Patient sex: F
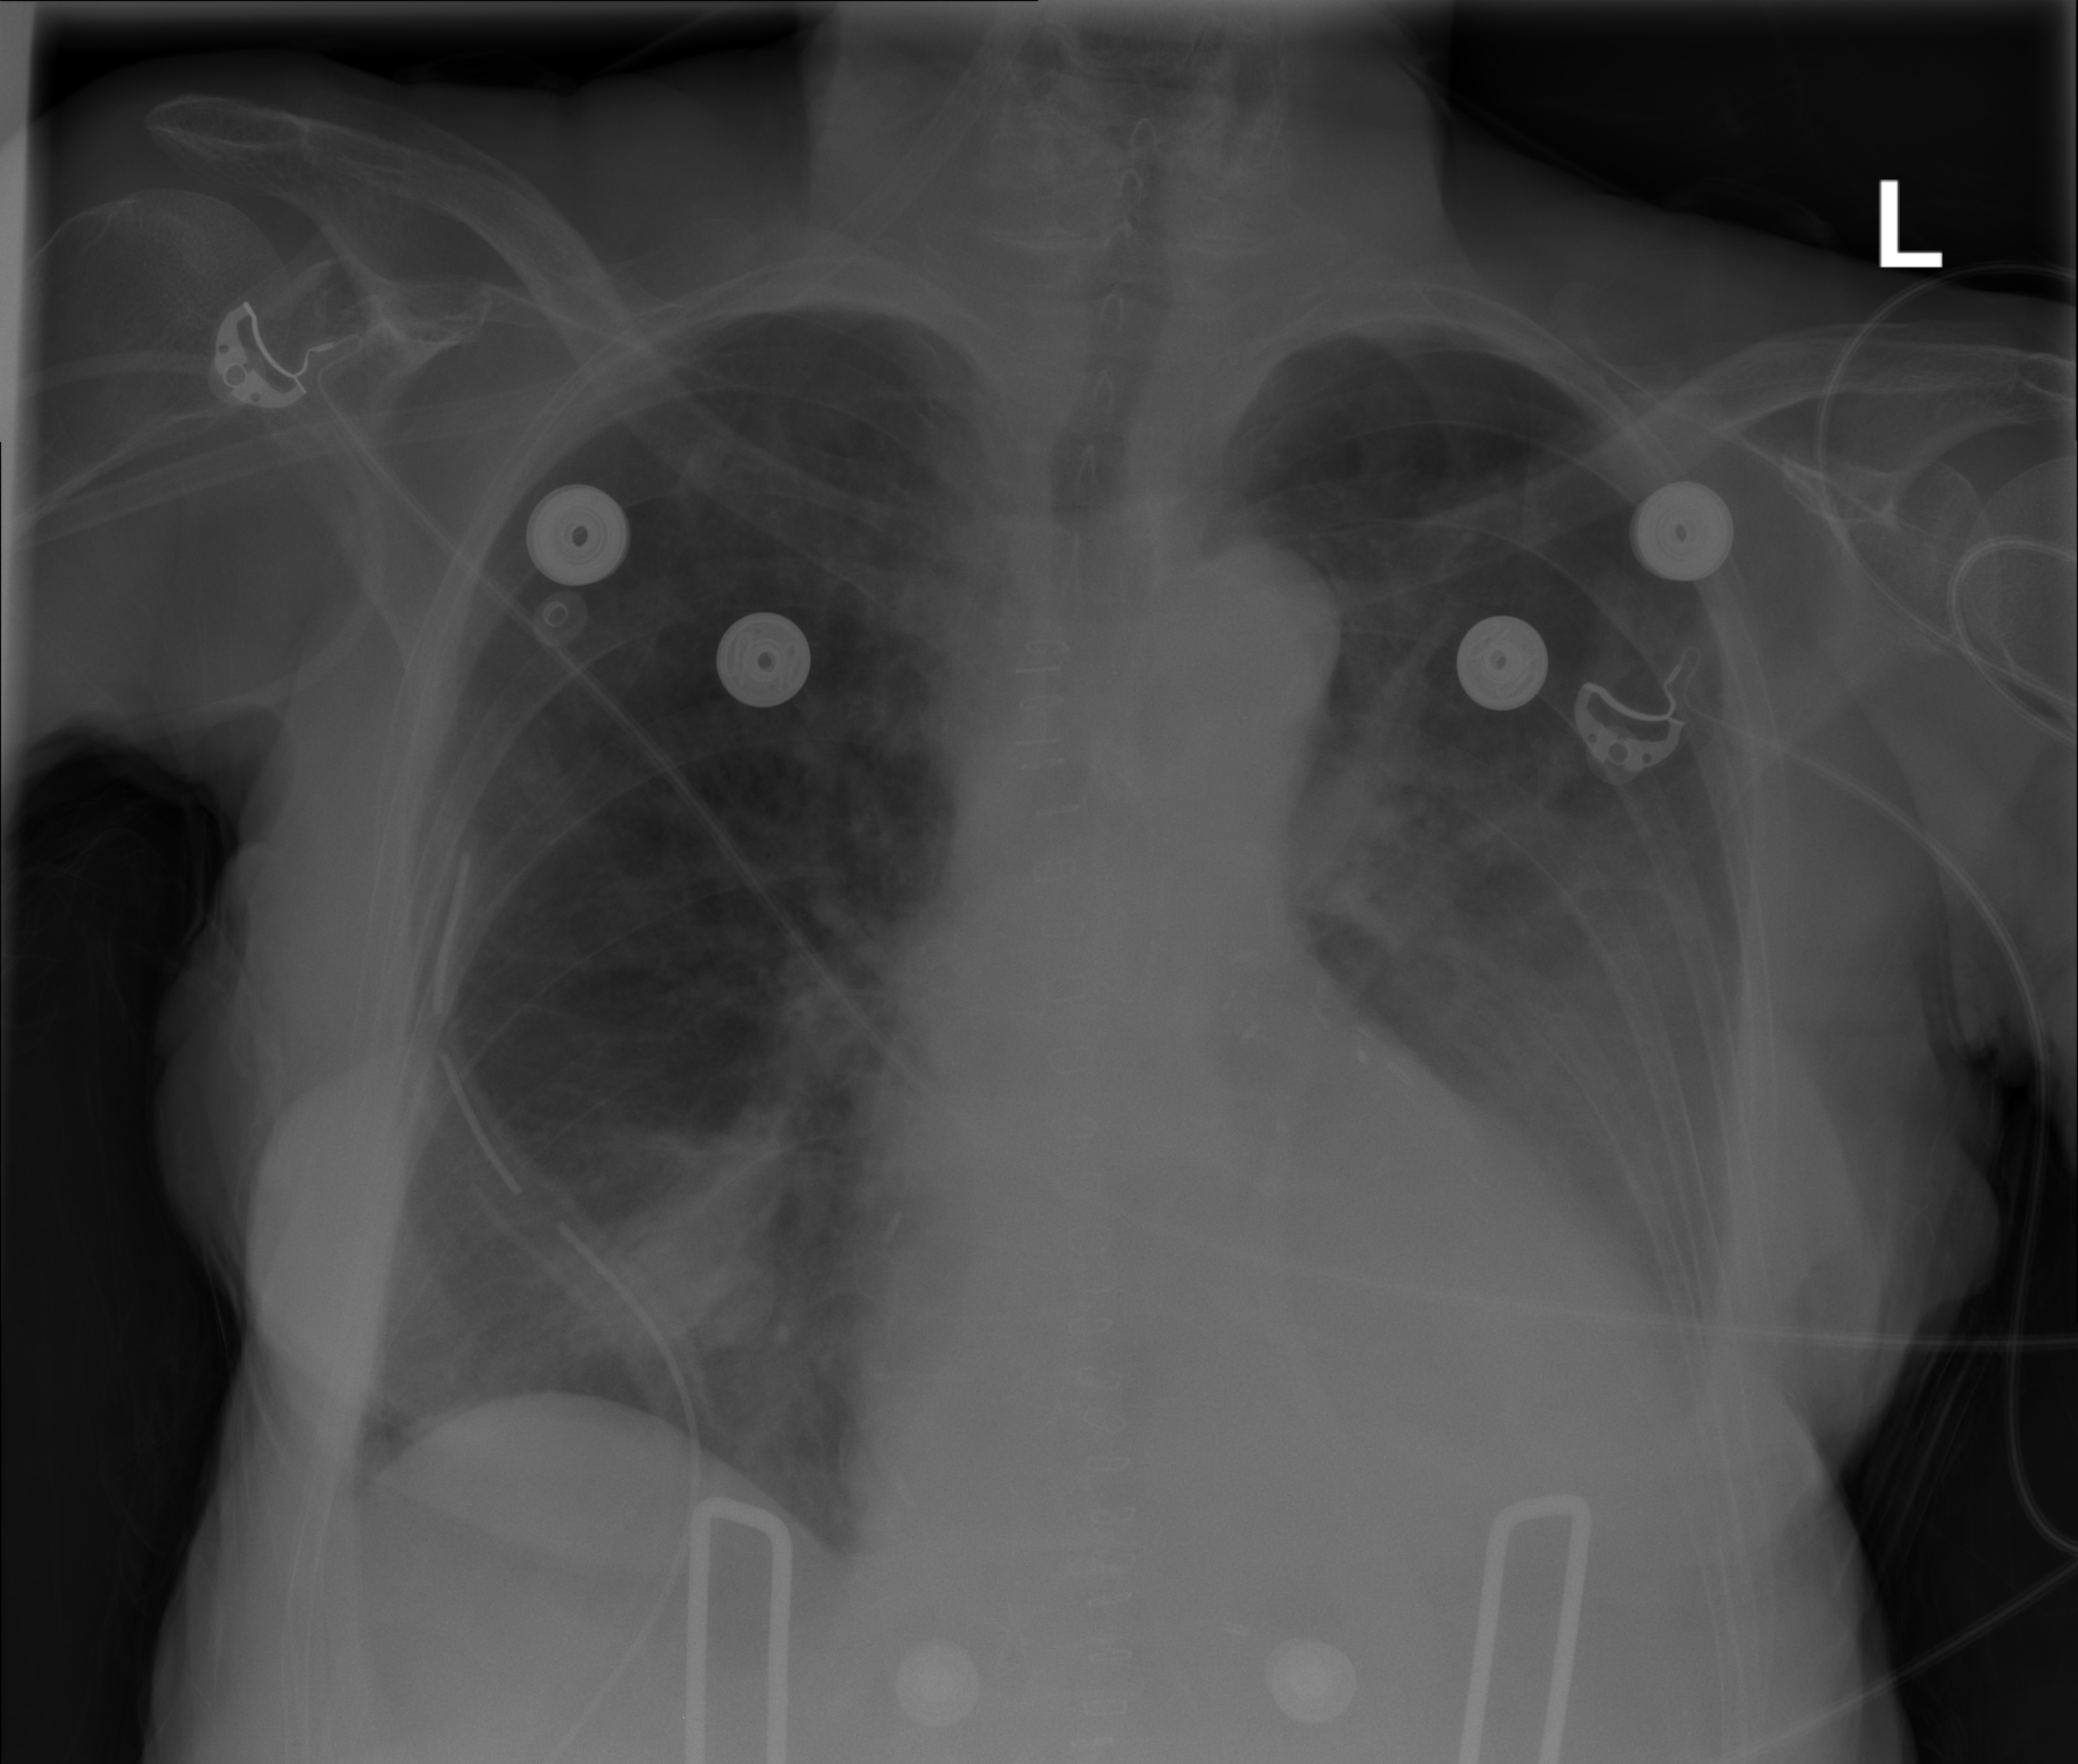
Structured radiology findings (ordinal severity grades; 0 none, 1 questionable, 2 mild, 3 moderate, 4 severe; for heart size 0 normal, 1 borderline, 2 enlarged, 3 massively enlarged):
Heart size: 2
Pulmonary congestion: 0
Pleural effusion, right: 0
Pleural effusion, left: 2
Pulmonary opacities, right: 1
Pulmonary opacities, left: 0
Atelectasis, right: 2
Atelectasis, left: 2